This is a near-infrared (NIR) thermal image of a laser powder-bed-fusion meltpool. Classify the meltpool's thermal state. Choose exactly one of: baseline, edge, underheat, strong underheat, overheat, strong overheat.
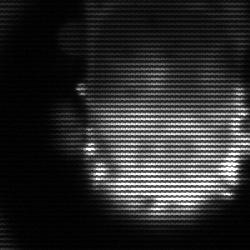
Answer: baseline